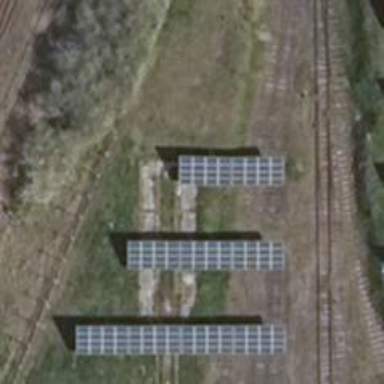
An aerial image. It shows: Abandoned railway.